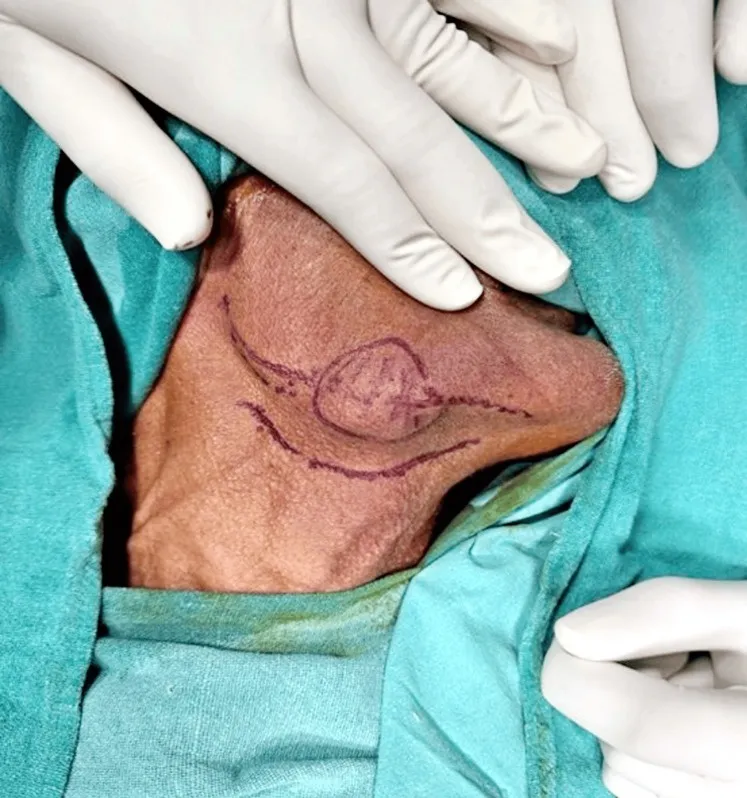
Swelling measuring 4 x 2 cm was noted in the right submandibular region.
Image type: medical_photograph (other_medical_photograph)